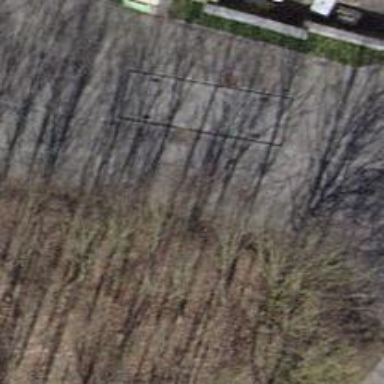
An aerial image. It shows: Well-maintained track road of grade 1.